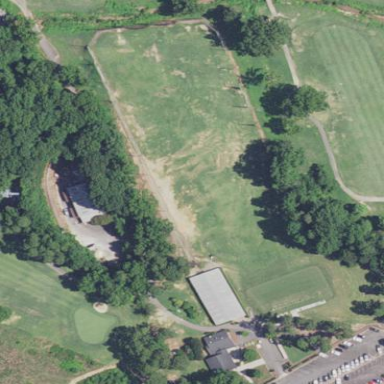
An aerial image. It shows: Driving range for golf practice.